This is a demodulated (Hilbert-envelope) spectrum computed from a bearing vibration snapshot; the dashed markers indicate where each bearing fault type would appear (BPFO, BPFI, BSF, FTF). What is the most likely bearing condition (normal, inner_race, outer_race, ball)?
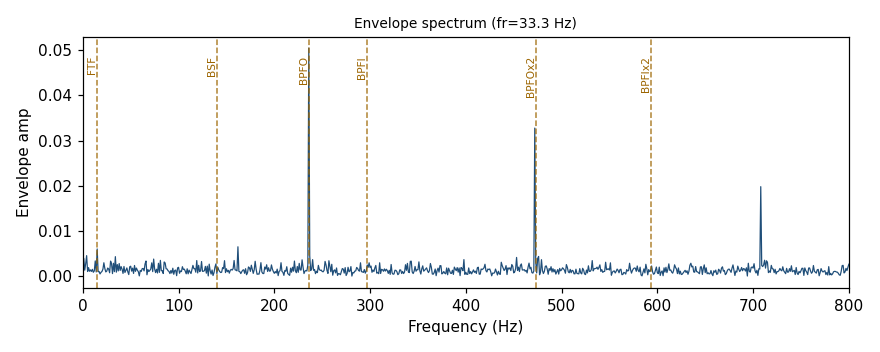
Answer: outer_race